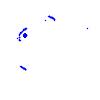
Particle: pion